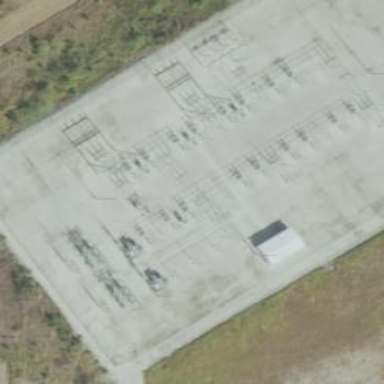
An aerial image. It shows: Switch used for power control.